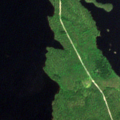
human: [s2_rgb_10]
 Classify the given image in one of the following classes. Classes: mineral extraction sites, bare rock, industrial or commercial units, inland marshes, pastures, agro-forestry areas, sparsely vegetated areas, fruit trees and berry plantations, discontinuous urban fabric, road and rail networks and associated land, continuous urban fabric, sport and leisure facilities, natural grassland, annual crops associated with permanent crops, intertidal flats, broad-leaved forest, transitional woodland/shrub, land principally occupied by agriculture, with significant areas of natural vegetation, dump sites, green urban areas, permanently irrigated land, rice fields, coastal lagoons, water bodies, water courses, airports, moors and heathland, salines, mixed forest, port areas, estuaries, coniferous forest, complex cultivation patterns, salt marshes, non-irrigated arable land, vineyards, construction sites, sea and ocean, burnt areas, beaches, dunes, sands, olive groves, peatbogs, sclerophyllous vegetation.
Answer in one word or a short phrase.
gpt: coniferous forest, mixed forest, water bodies